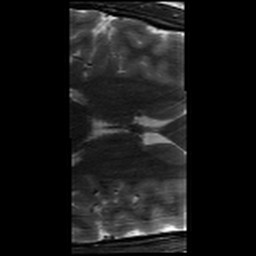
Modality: T2w
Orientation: axial
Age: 24
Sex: male
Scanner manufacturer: siemens
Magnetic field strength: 3 T
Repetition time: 8.02 s
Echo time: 0.08 s